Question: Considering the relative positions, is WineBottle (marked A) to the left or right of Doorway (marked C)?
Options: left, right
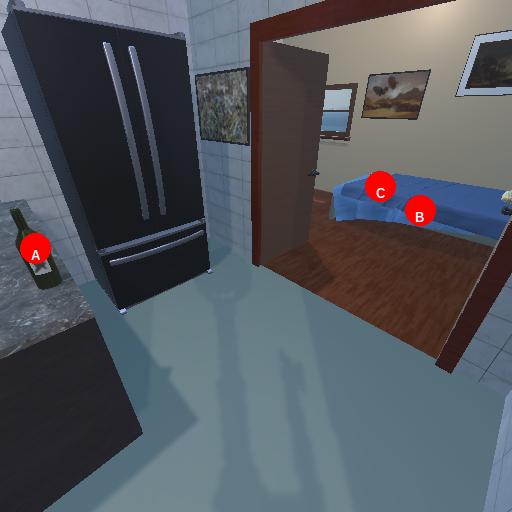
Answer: left